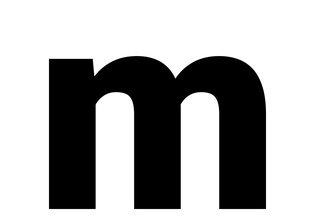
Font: Roboto_Black